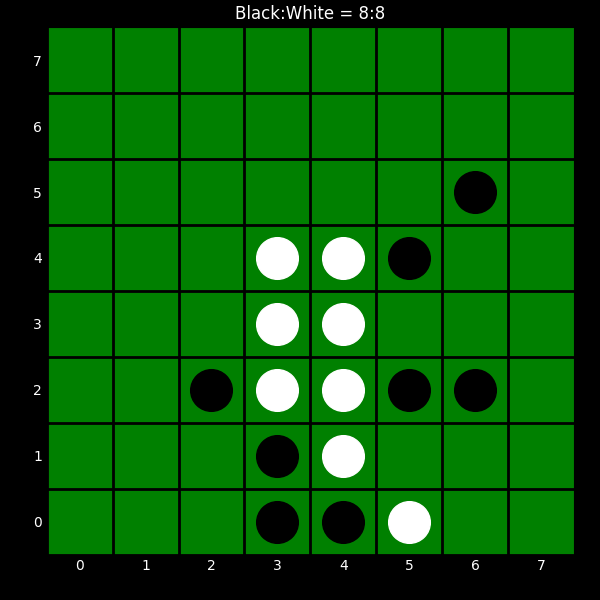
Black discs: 8
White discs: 8